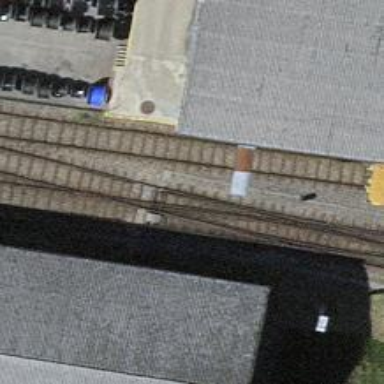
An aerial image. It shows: Railway switch.